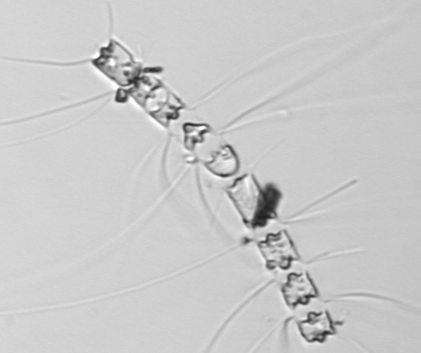
Label: Chaetoceros_didymus